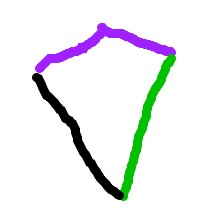
Shape: kite